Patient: sex F, age 62
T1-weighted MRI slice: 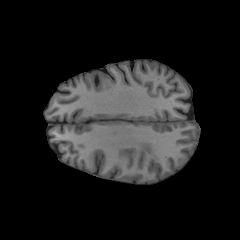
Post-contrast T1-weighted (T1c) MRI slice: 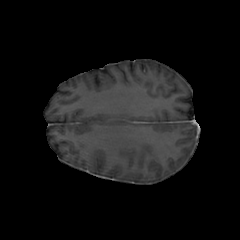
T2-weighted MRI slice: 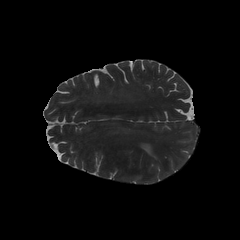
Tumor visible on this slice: yes
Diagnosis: Glioblastoma, IDH-wildtype
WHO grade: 4